【题型】填空题　【知识点】向量　【难度】easy
如图，在 \(\triangle ABC\) 中，\(\overrightarrow{AN} = \frac{1}{2}\overrightarrow{NC}\)，\(P\) 是 \(BN\) 上的点，若 \(\overrightarrow{AP} = m\overrightarrow{AB} + \frac{1}{4}\overrightarrow{AC}\)，则实数 \(m\) 的值是 \underline{\quad\quad}。

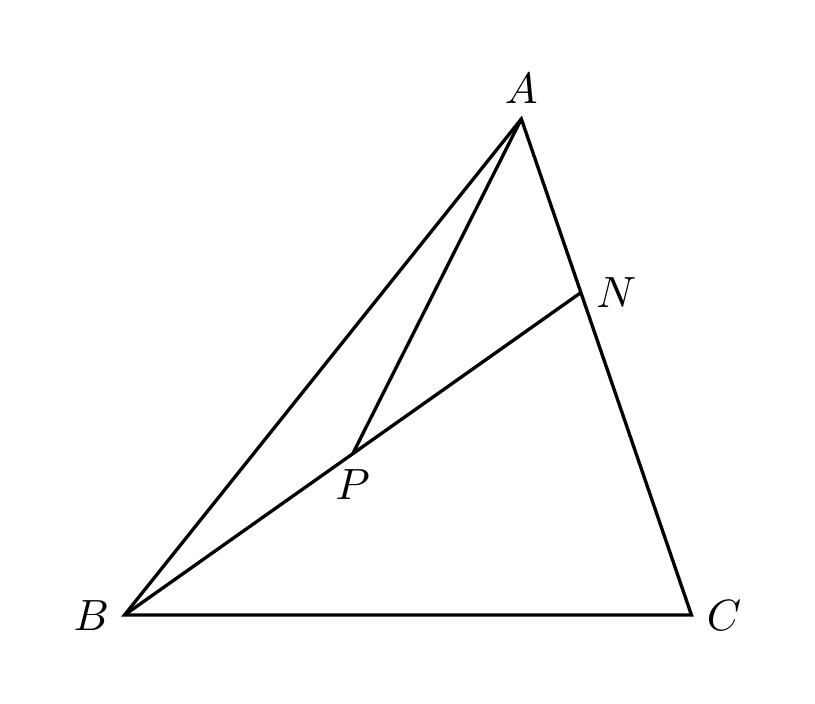
【解答】
\noindent
答案 \(\boldsymbol{\frac{1}{4}}\)

\noindent
解析 因为 \(\overrightarrow{AN} = \frac{1}{2}\overrightarrow{NC}\)，所以 \(\overrightarrow{AC} = 3\overrightarrow{AN}\)，

因为 \(\overrightarrow{AP} = m\overrightarrow{AB} + \frac{1}{4}\overrightarrow{AC} = m\overrightarrow{AB} + \frac{3}{4}\overrightarrow{AN}\)，

且 \(B\)，\(P\)，\(N\) 三点共线，

所以 \(m + \frac{3}{4} = 1\)，所以 \(m = \frac{1}{4}\)。